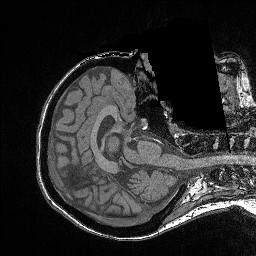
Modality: FLASH
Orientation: axial
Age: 24
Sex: female